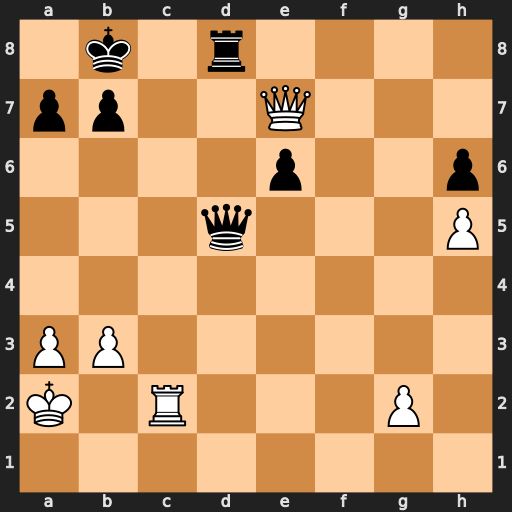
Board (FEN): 1k1r4/pp2Q3/4p2p/3q3P/8/PP6/K1R3P1/8
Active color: w
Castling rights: -
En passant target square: -
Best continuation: Qc7+ Ka8 Qc8+ Rxc8 Rxc8#